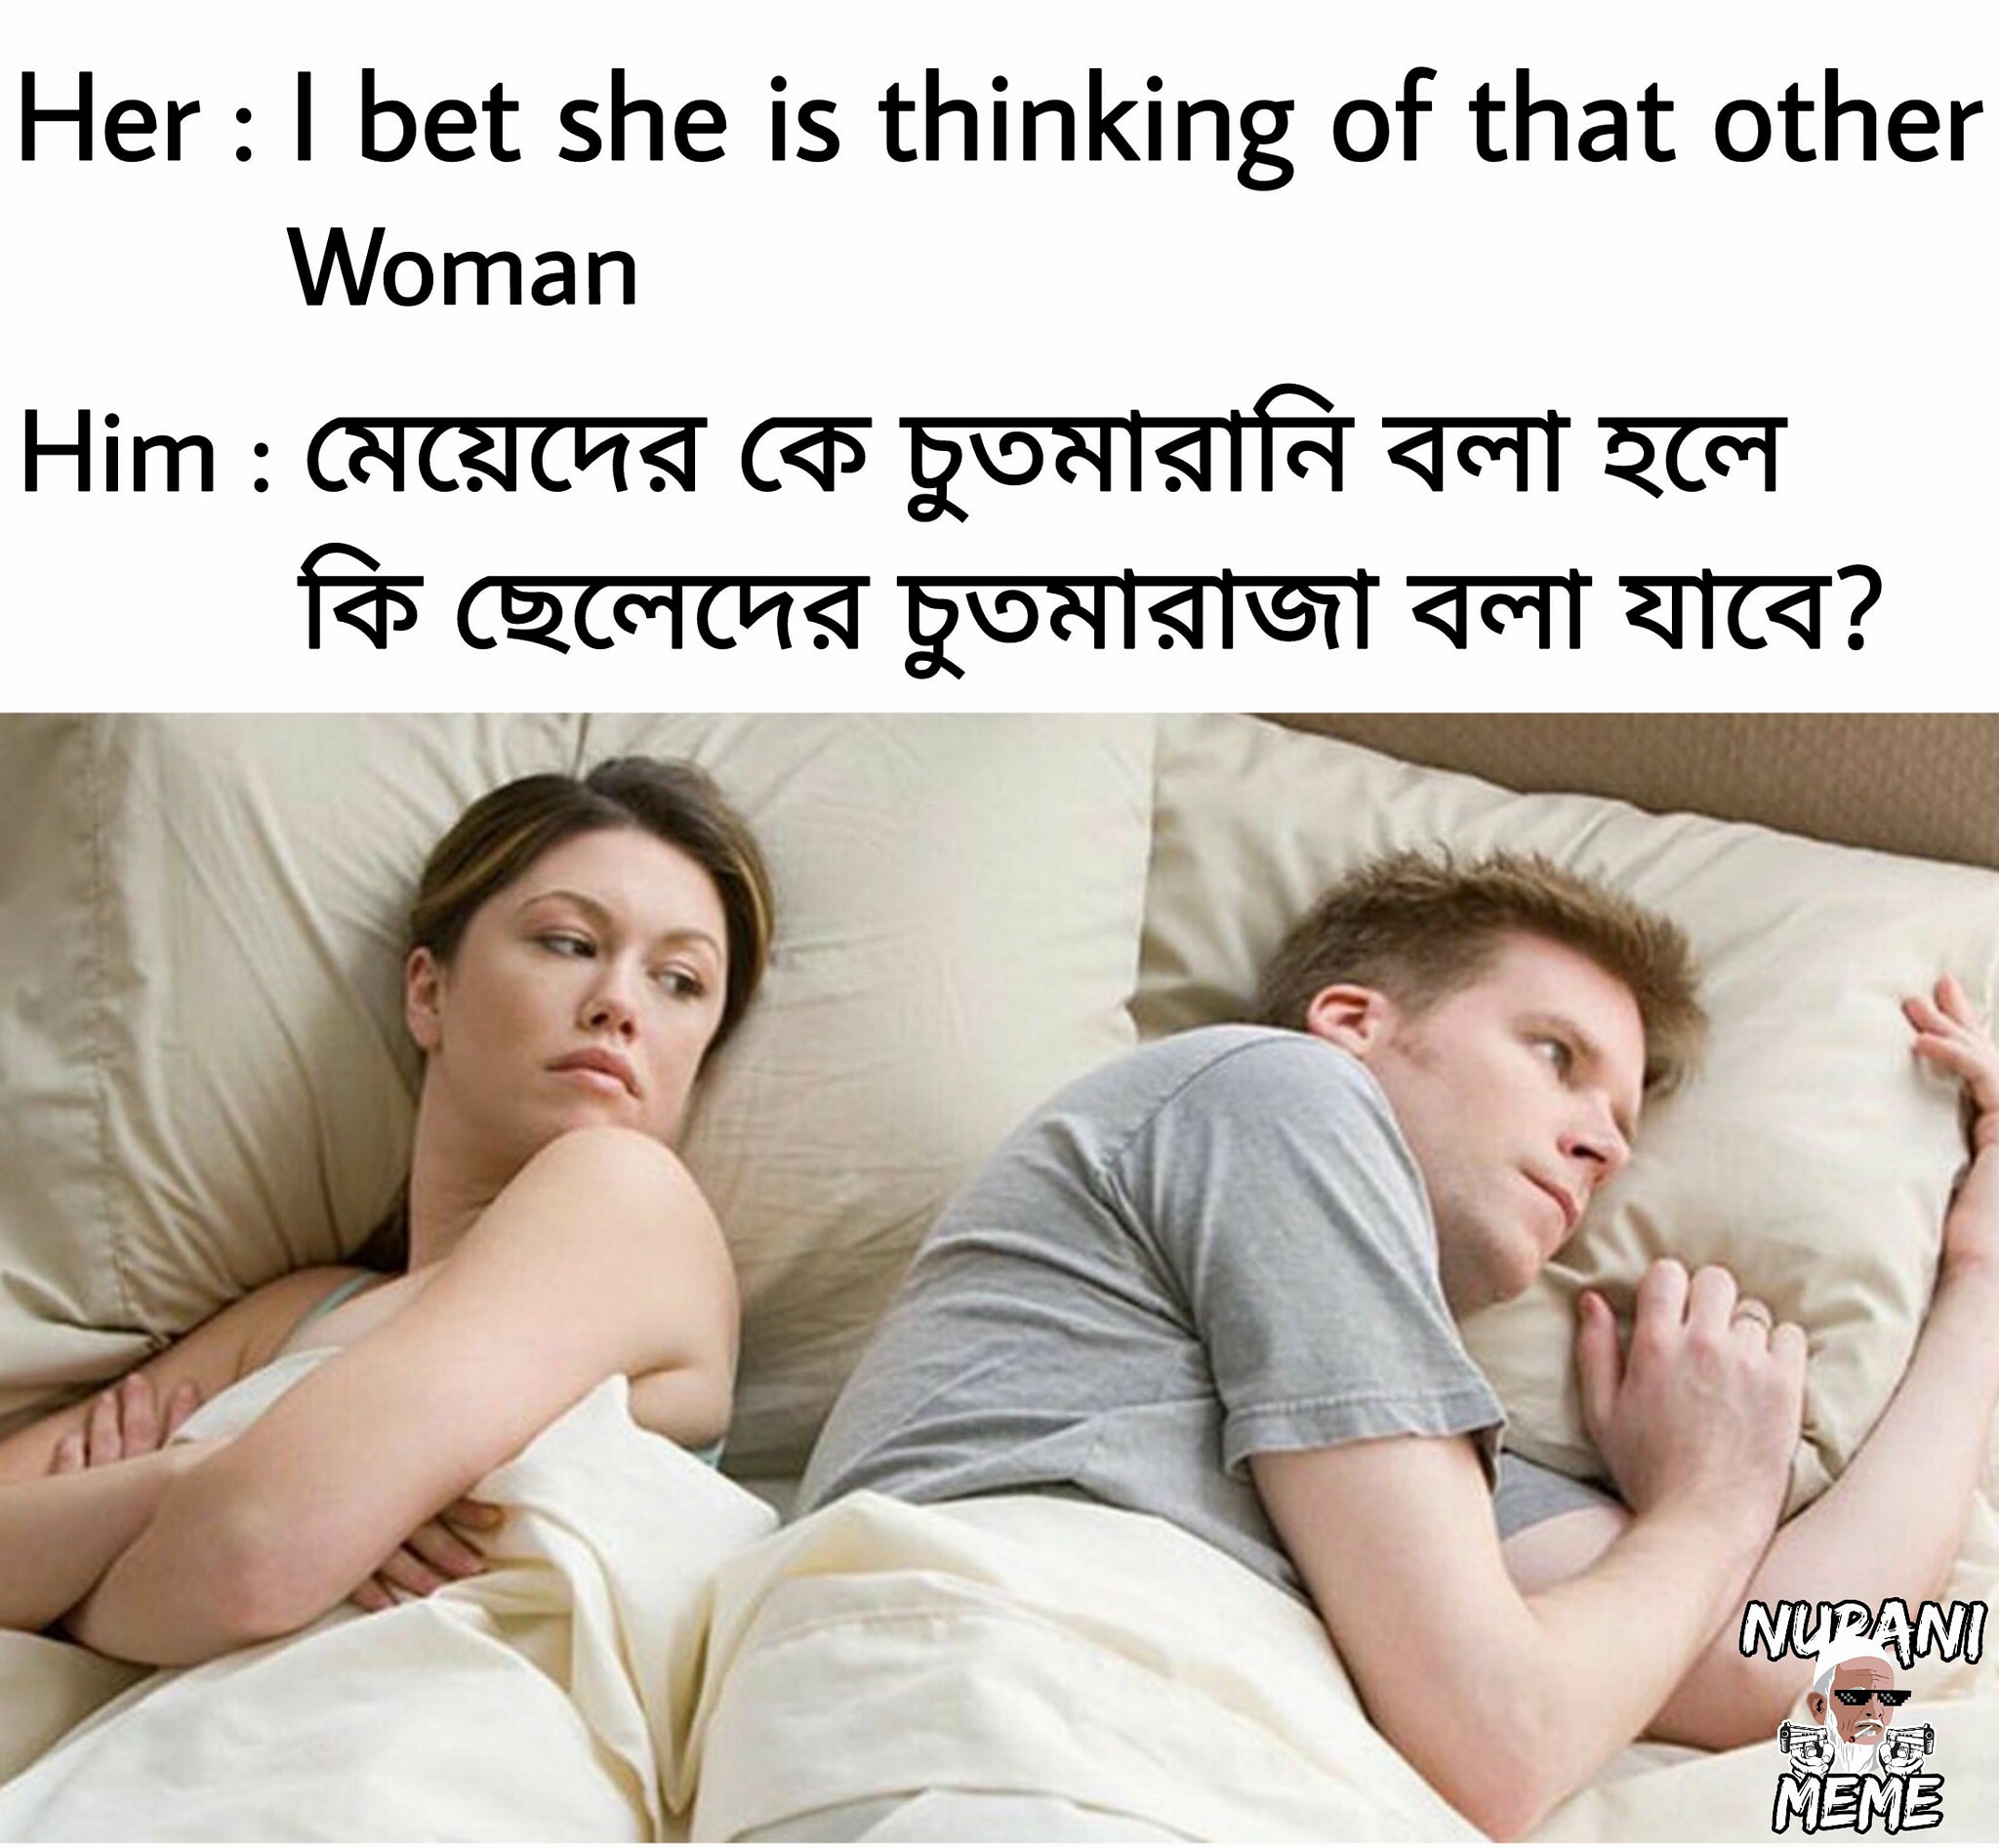
Caption: Her: I bet she is thinking of that other woman   Him : মেয়েদের কে চুতমারানি বলা হলে কি ছেলেদের চুতমারাজা বলা যাবে ?
Label: hate